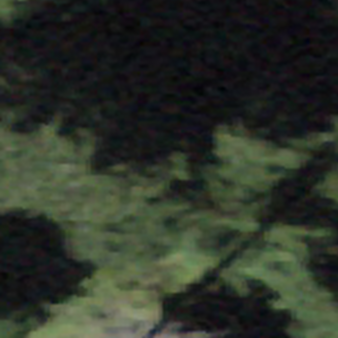
Label: other